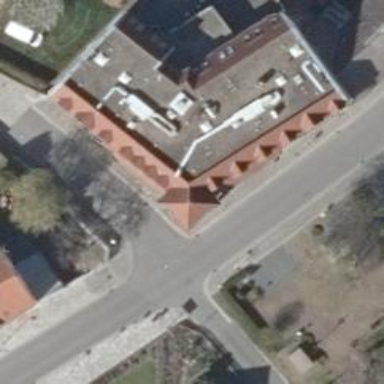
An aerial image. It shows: Restaurant.